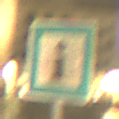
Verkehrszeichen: Informationsstelle
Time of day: Night
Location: Outdoor (Urban)
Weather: Overcast
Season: NotSpecified
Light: Artificial